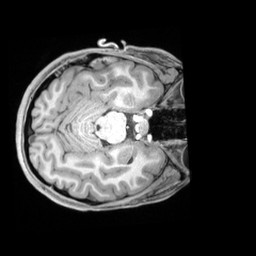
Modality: T1w
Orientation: axial
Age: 21
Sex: female
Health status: ill
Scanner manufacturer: siemens
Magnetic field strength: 3 T
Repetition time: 2.2 s
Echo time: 0.00218 s